Aerial crown-view tile of a tropical tree (Barro Colorado Island, Panama), acquired 20250512:
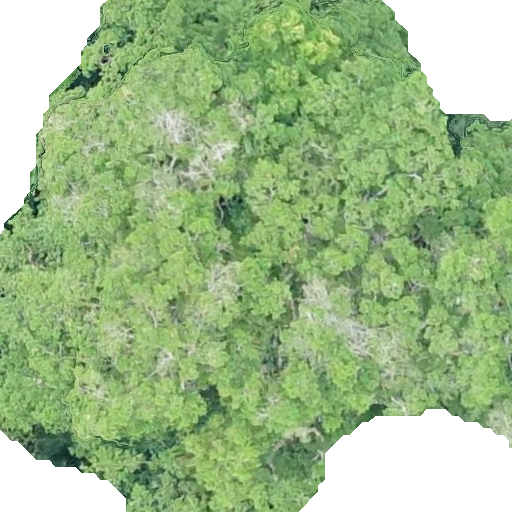
Species: Brosimum alicastrum
GBIF accepted scientific name: Brosimum alicastrum
Crown area: 352.67 m²